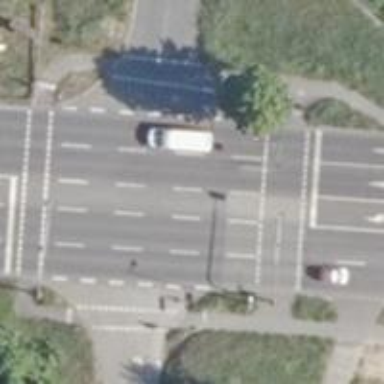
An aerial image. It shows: Traffic signals at road crossing.